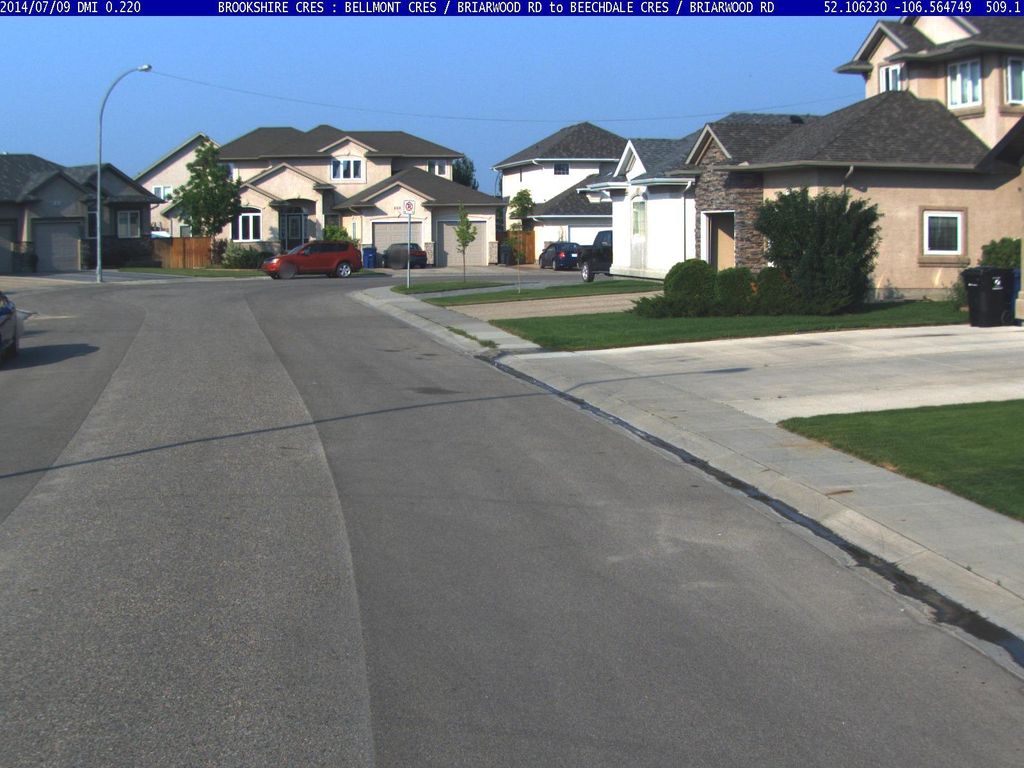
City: saskatoon